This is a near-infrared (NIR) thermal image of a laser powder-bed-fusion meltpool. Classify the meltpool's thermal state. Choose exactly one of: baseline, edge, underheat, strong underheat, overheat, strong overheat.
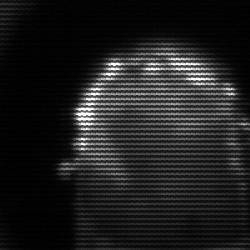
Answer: baseline